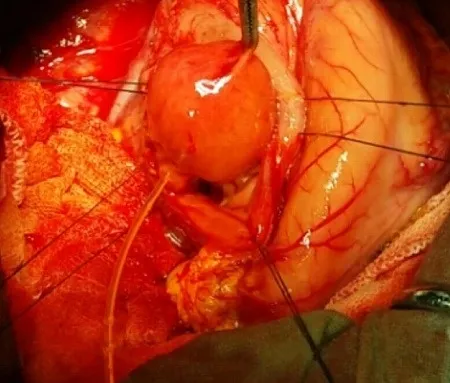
Intraoperative view: a three cm spherical structure adjoined to the duodenal wall just near the biliopancreatic ampulla.
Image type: medical_photograph (other_medical_photograph)